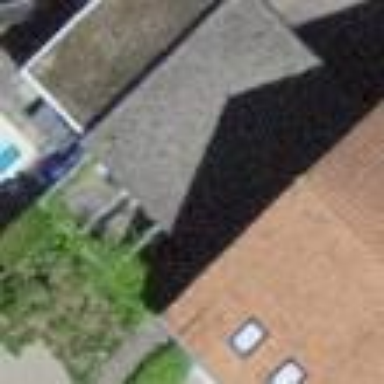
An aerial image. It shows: Garage.